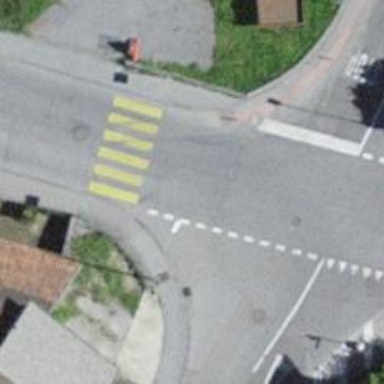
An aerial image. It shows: Zebra crossing on the road.